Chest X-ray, AP view. Patient: 6 years old, sex M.
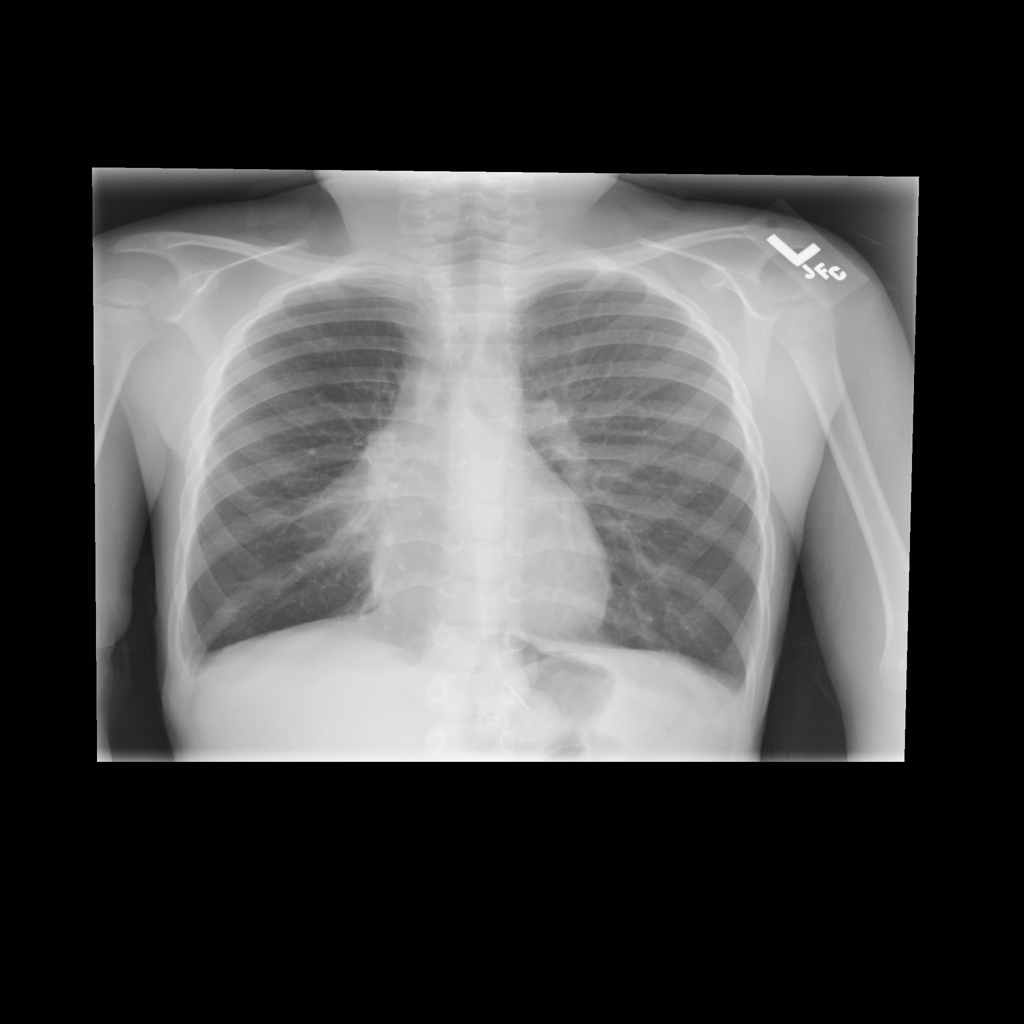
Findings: Atelectasis, Infiltration